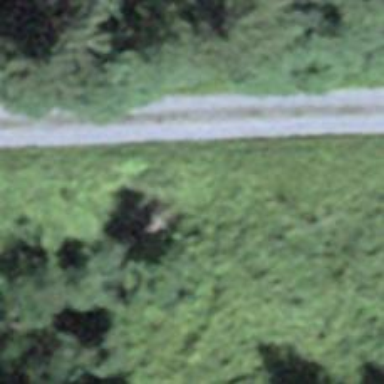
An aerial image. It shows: Culvert tunnel.